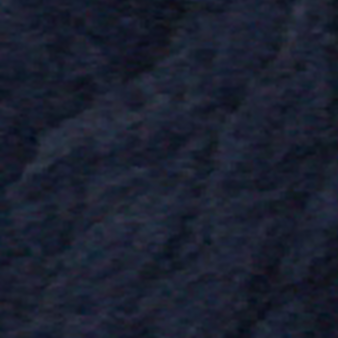
Label: other